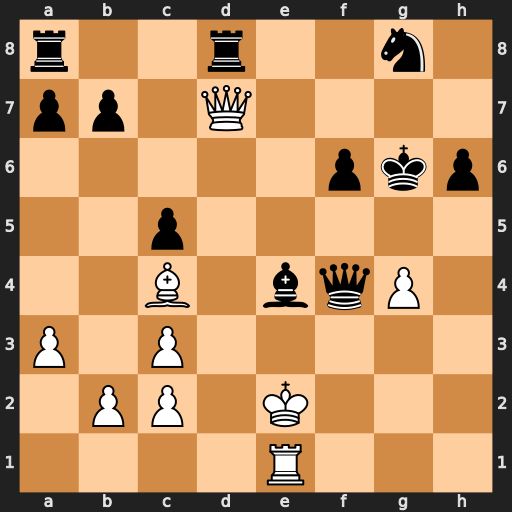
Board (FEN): r2r2n1/pp1Q4/5pkp/2p5/2B1bqP1/P1P5/1PP1K3/4R3
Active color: w
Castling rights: -
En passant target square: -
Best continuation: Qf7+ Kg5 Qh5#